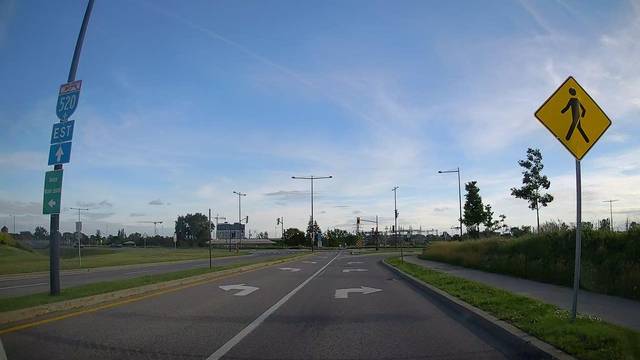
Region: Canada
Coordinates: 45.451, -73.743